Question: Is it possible to cut part of an image in Matlab, so that the cut lines were in fractional pixel position?
Would like to have it in <URL> class to designate image world dimensions.

I would like cutted image to have pixels, aligned to it's own margins and, therefore, shifted relatively to original pixels. But the scale of the pixels should be the same.
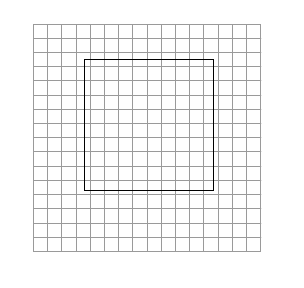
Answer: I don't know any matching image processing function, so I would do it manually:
'''
%defines the image section you want
I={[2.5:1:5],[3.5:1:5.5]}
%spans a grid
[P{1},P{2}]=ndgrid(I{:})
%interpolates using the grid
IMG2=interpn(IMG,P{:})
'''
This code is for 2D-images (grayscale), for coloured images:
'''
%defines the image section you want
I={[2.5:1:5],[3.5:1:5.5]}
%We dont want to interpolate on colour axis, fix it to 1:3 for rgb
I{3}=1:size(IMG,3)
%spans a grid
[P{1},P{2},P{3}]=ndgrid(I{:})
%interpolates using the grid
IMG2=interpn(IMG,P{:})
'''